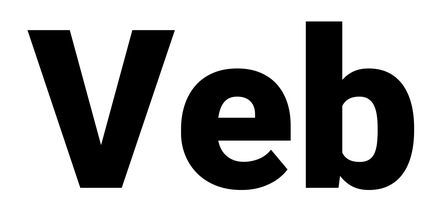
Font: Roboto_Black